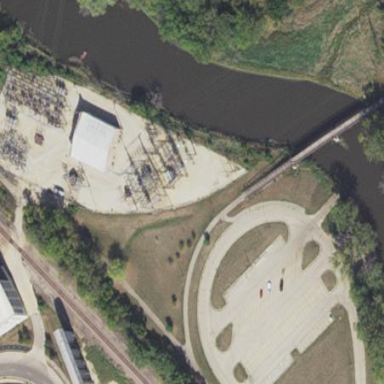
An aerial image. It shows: Outdoor power substation at the transmission level.